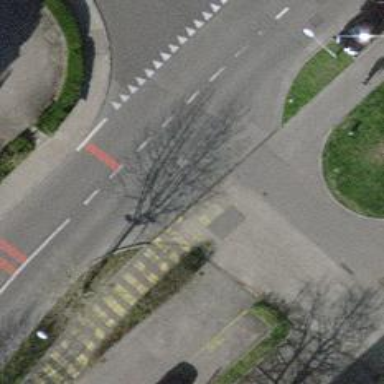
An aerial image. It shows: Parking aisle road with sidewalk.